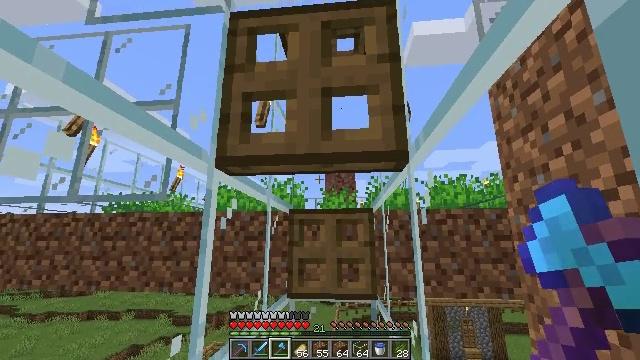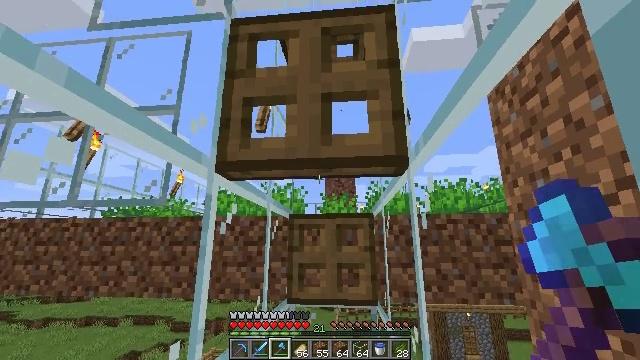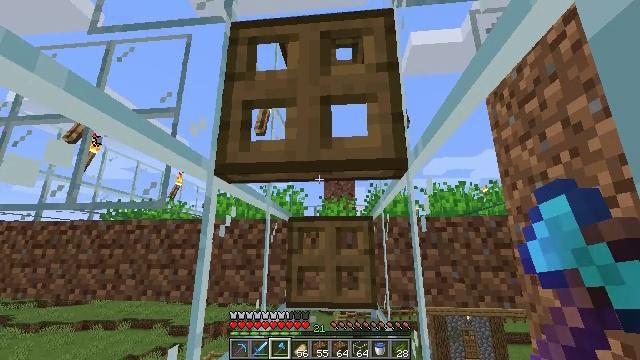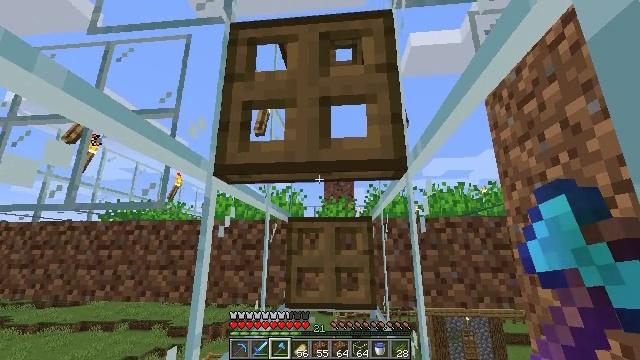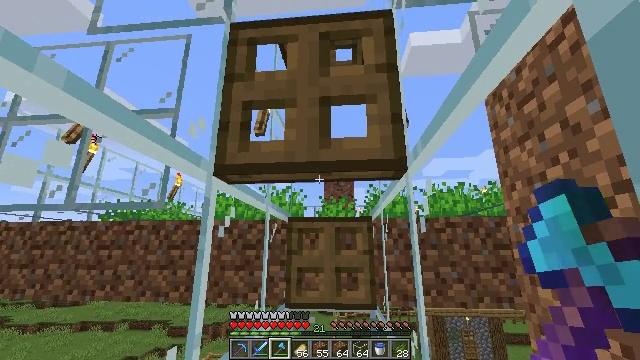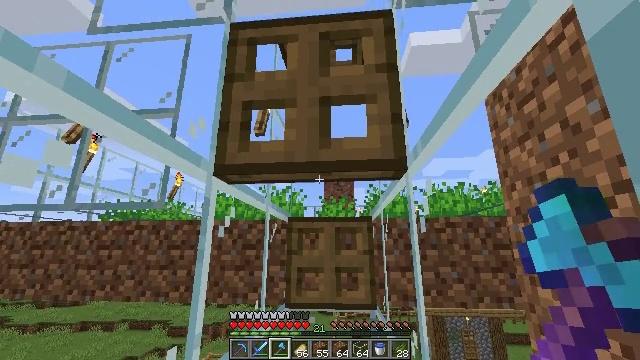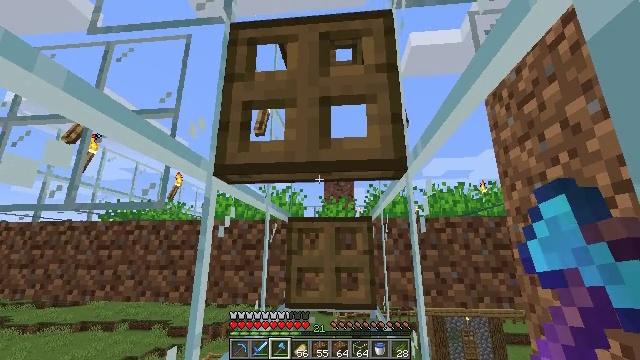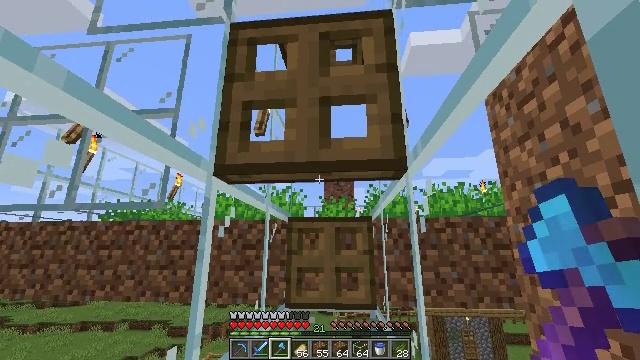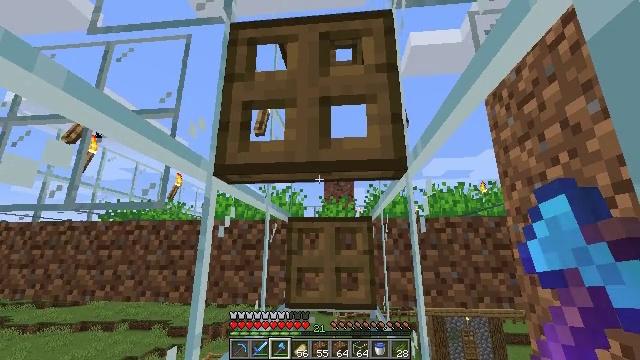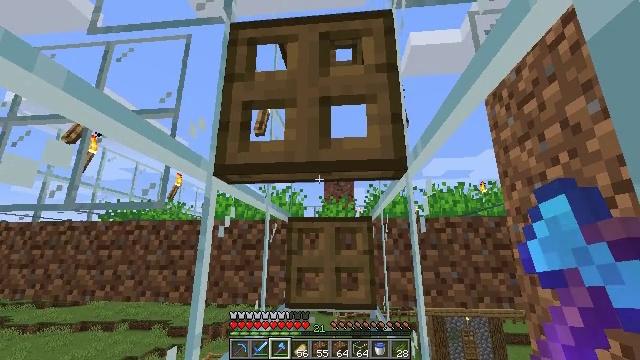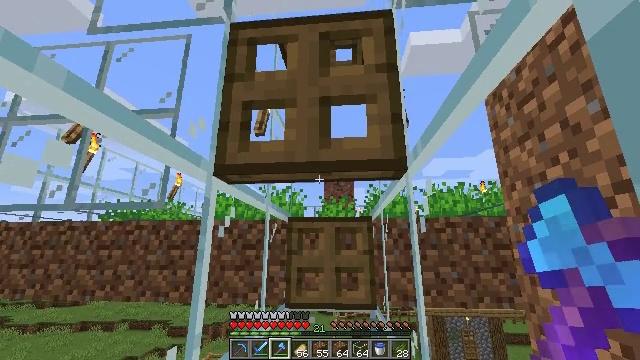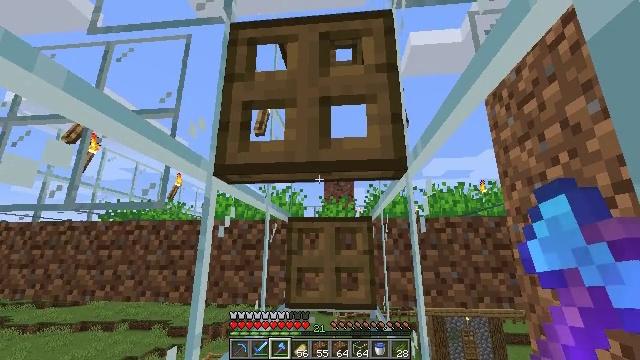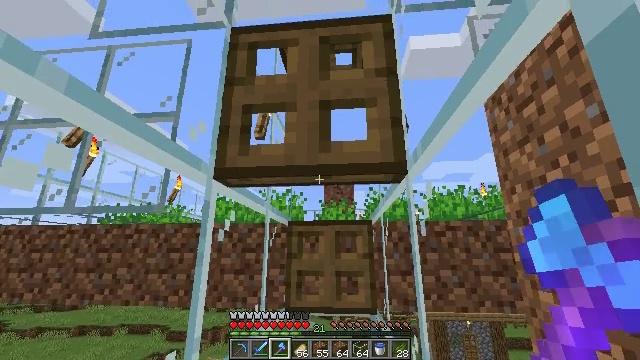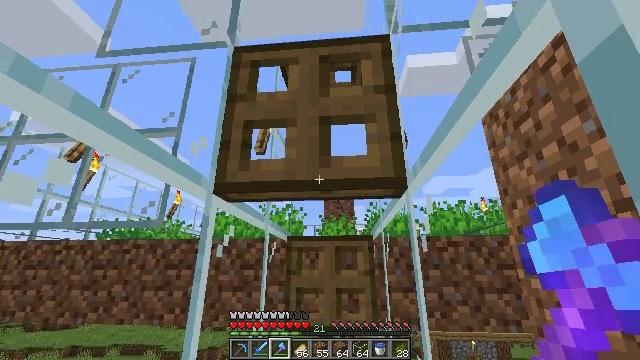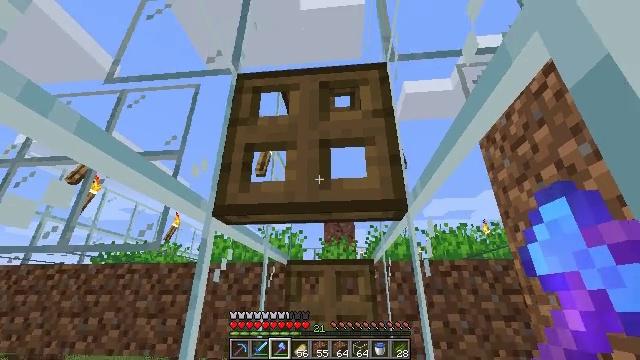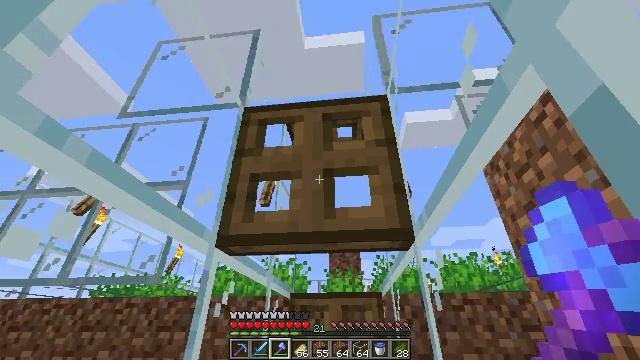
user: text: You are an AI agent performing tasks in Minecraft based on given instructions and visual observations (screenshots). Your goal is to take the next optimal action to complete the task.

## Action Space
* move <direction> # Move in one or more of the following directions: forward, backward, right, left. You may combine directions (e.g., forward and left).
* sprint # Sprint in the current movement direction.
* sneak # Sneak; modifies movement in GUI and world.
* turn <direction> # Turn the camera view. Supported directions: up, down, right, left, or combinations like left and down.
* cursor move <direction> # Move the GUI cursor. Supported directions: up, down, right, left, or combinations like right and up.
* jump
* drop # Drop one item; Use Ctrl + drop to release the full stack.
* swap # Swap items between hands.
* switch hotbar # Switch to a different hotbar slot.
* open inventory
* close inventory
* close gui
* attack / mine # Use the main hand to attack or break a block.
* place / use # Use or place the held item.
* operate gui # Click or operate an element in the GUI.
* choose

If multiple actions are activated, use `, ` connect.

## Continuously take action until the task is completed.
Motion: motion action
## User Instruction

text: Break the oak trapdoor to collect it.
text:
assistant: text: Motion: turn up
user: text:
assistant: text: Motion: no_op
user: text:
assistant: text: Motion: no_op
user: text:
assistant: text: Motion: no_op
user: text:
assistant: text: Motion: no_op
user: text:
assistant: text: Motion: no_op
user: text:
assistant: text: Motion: no_op
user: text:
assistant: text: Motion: no_op
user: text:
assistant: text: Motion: no_op
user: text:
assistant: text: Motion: no_op
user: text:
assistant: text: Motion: no_op
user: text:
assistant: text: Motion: no_op
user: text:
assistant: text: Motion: turn up
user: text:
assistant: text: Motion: turn up
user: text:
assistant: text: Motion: turn left and up
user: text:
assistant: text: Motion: turn left and up
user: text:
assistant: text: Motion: turn up
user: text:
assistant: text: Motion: no_op
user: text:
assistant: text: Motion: attack / mine
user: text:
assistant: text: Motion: attack / mine
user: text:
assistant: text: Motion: attack / mine
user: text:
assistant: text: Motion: attack / mine
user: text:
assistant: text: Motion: attack / mine
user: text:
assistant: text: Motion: attack / mine
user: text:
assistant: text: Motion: attack / mine
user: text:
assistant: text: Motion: turn right, attack / mine
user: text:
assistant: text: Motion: attack / mine
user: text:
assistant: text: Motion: attack / mine
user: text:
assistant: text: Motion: attack / mine
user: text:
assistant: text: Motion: attack / mine